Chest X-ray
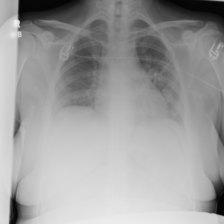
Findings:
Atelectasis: negative
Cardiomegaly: negative
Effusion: negative
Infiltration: negative
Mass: negative
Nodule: positive
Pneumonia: negative
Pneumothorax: negative
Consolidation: negative
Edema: negative
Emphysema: negative
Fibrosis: negative
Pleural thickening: negative
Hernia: negative